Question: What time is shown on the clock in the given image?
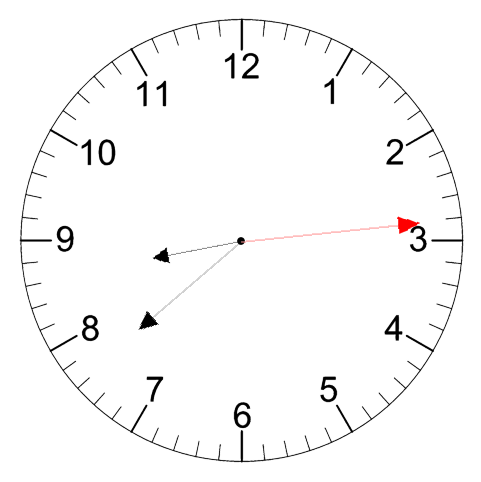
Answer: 08:38:14